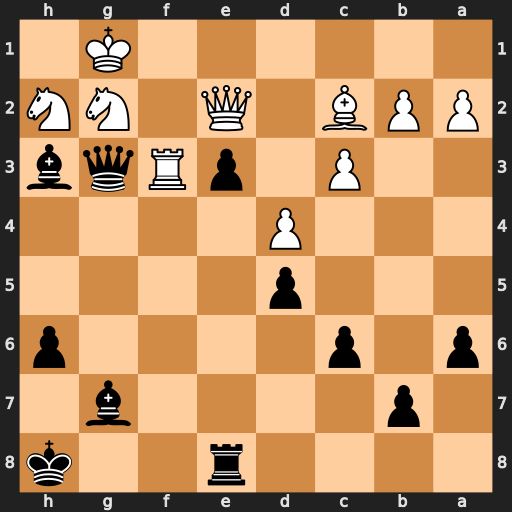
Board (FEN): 4r2k/1p4b1/p1p4p/3p4/3P4/2P1pRqb/PPB1Q1NN/6K1
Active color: b
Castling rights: -
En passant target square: -
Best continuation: Qxg2+ Qxg2 Bxg2 Kxg2 e2